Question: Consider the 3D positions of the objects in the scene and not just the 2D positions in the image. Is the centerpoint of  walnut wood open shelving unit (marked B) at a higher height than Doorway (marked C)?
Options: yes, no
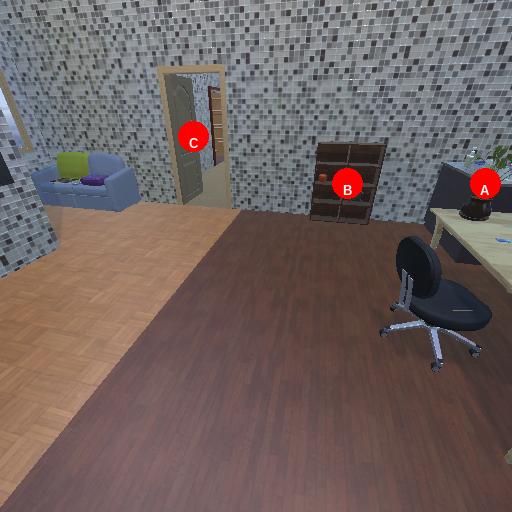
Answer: yes